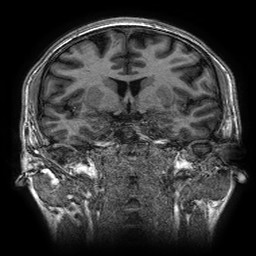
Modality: T1w
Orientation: sagittal
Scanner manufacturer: ge
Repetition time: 7.6 s
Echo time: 0.003 s